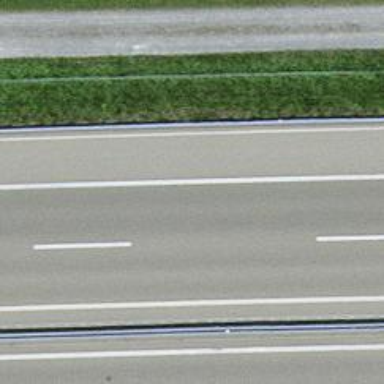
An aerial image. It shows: Asphalt motorway.